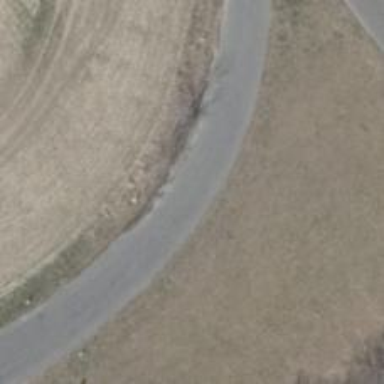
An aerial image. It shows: Unclassified road with asphalt surface.